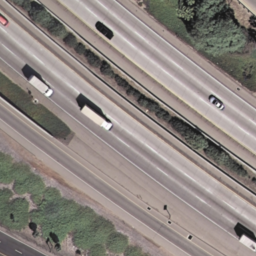
Label: freeway